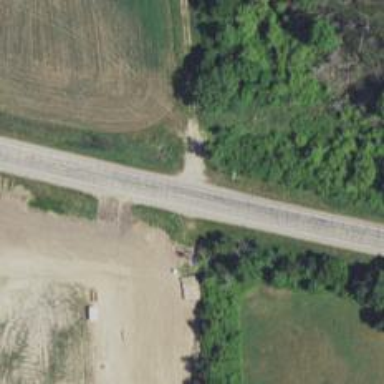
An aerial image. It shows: Track road.